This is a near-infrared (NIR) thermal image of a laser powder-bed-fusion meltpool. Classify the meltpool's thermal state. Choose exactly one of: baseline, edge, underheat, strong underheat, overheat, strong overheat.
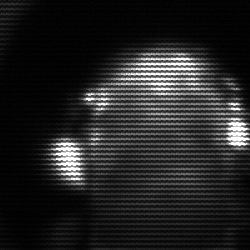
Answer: baseline